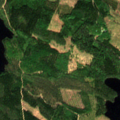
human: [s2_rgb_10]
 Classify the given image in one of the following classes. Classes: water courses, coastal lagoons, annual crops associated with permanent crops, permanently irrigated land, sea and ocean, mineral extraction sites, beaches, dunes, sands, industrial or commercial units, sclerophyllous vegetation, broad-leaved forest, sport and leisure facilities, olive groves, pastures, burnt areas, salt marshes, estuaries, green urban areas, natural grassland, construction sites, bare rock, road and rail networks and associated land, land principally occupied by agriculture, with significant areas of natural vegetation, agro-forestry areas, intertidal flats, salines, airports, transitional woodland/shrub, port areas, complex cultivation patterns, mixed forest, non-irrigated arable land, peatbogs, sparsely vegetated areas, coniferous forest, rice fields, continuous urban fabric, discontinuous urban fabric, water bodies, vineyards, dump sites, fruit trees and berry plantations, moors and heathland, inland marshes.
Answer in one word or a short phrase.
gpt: coniferous forest, mixed forest, water bodies